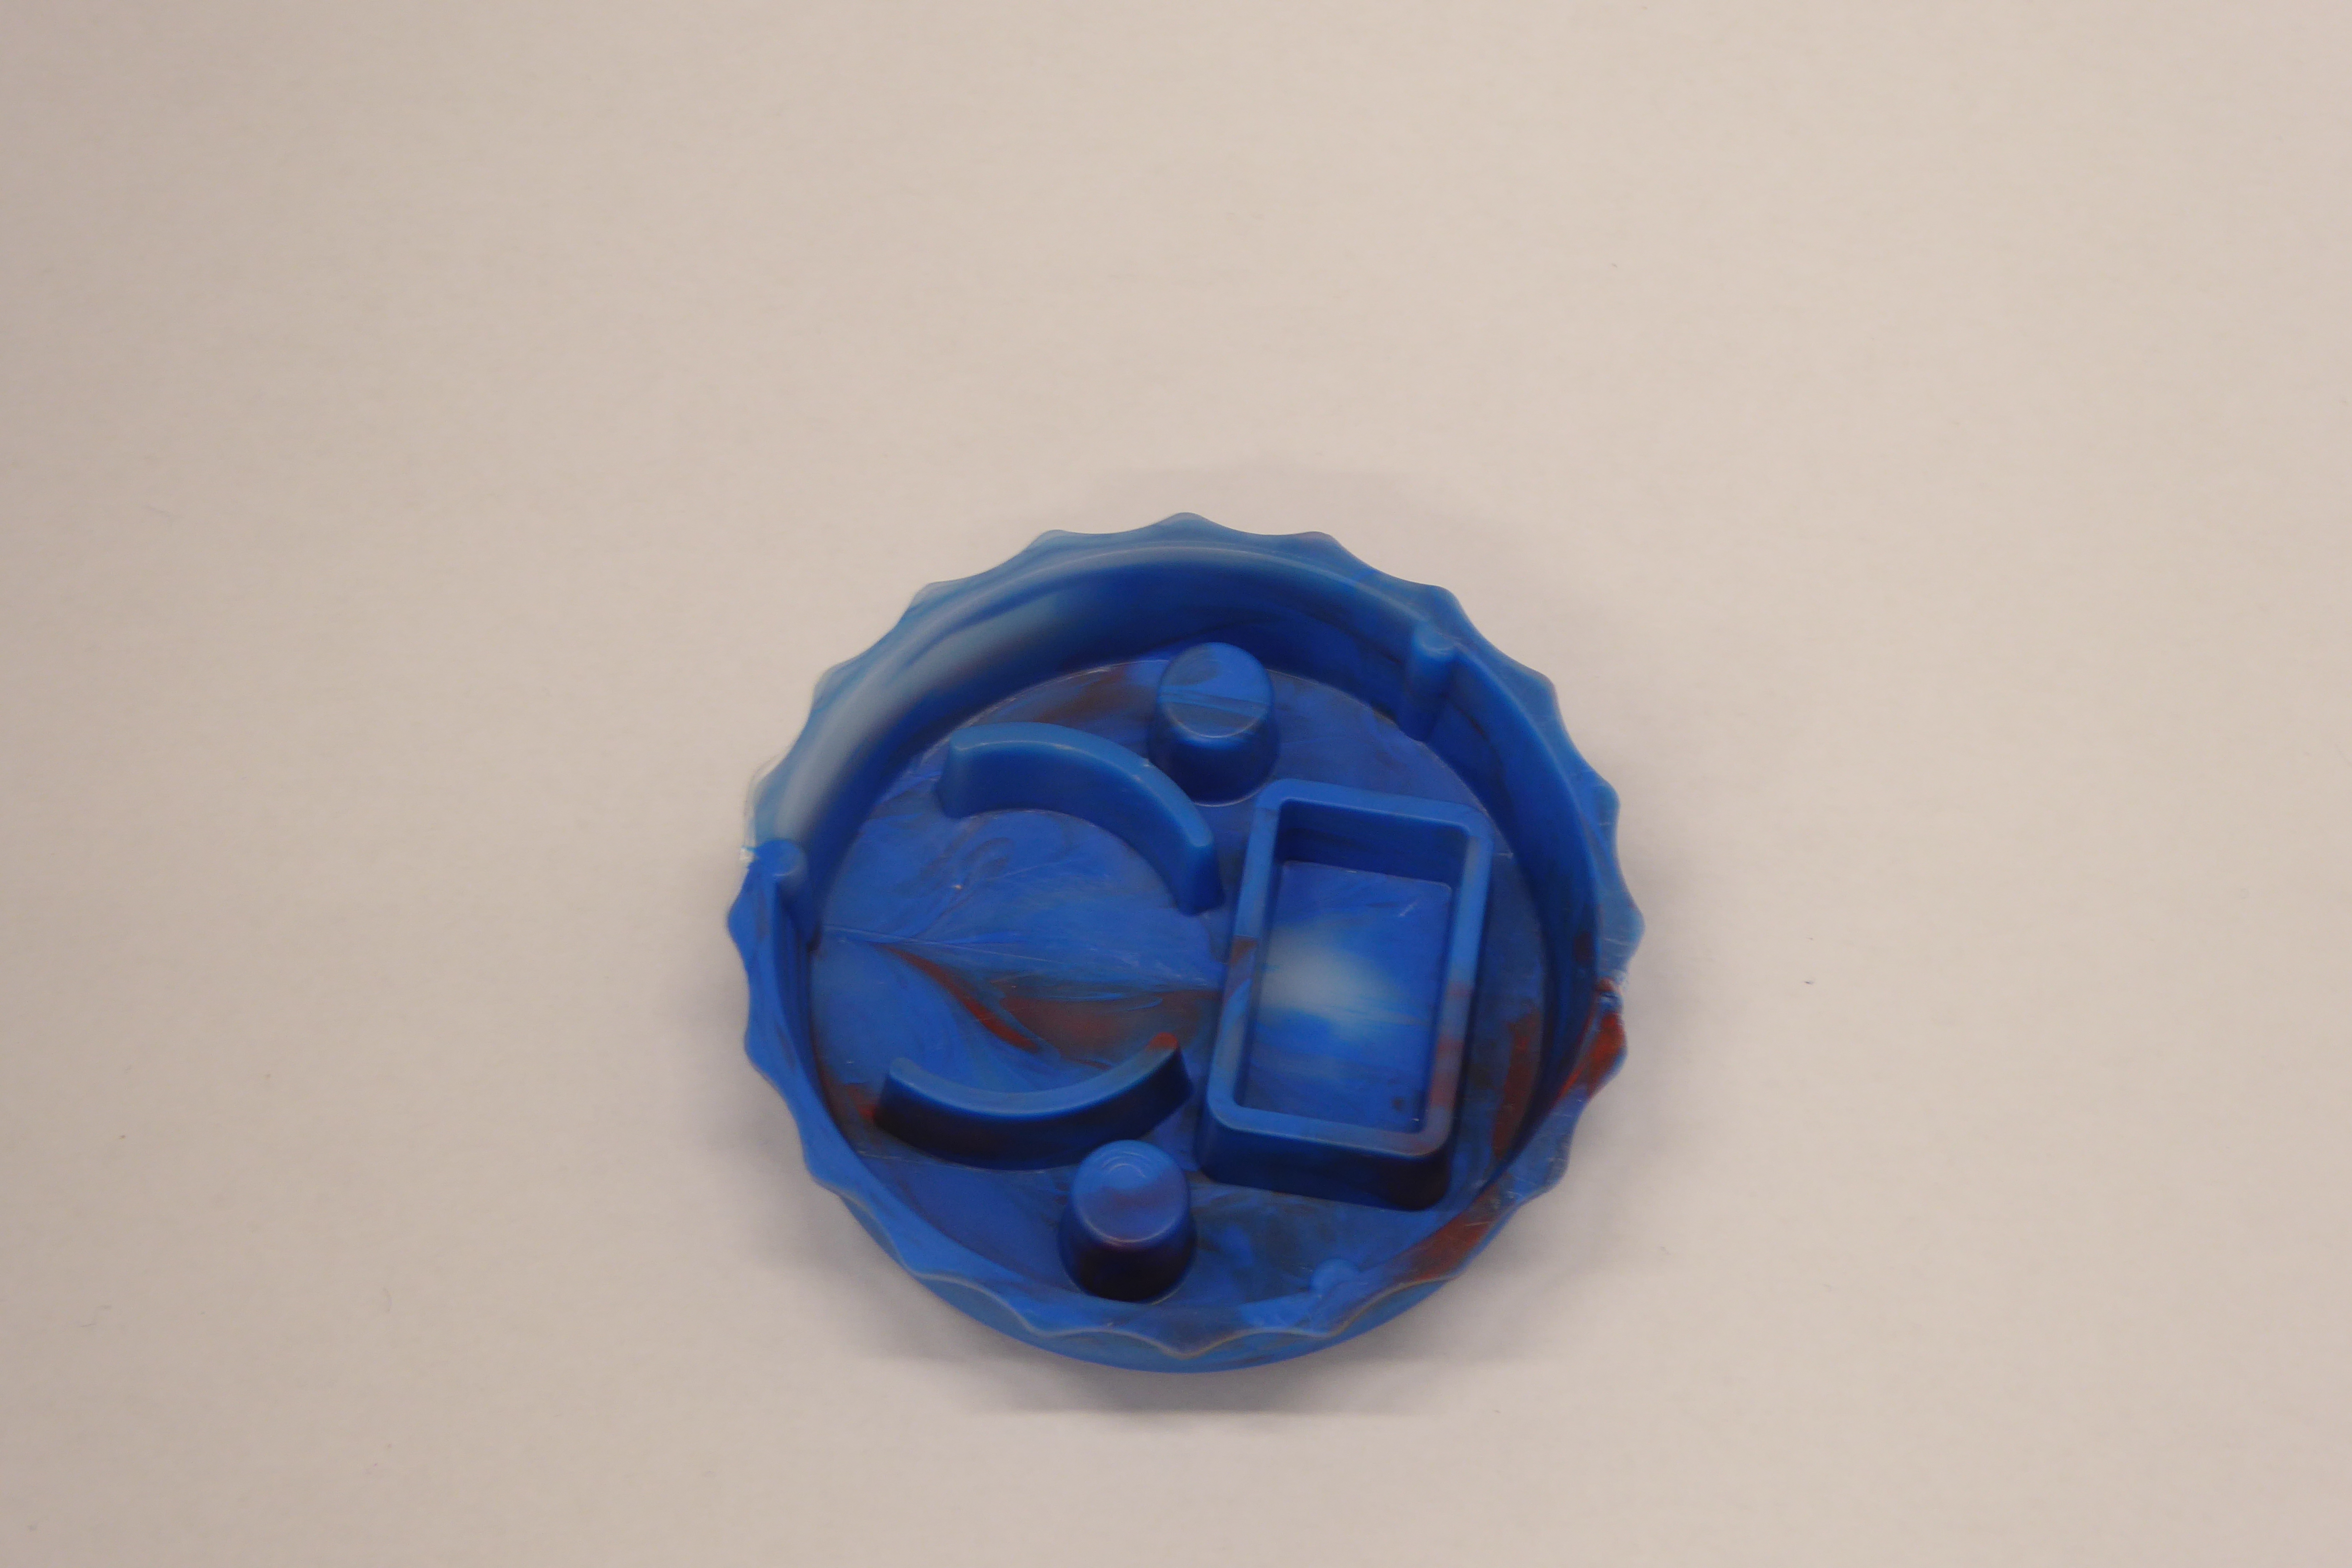
Label: Bottle Opener - Cover